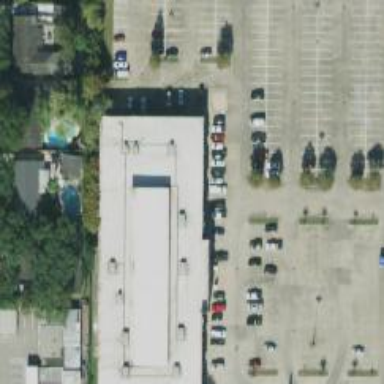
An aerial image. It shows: Parking space is available.